Question: I need to add an 'Open in' button to an iOS 8 Share Extension just like the app <URL> have done.
You will get the menu if you share a link from '>Safari >Share >Twitshot'.
How can that be done?

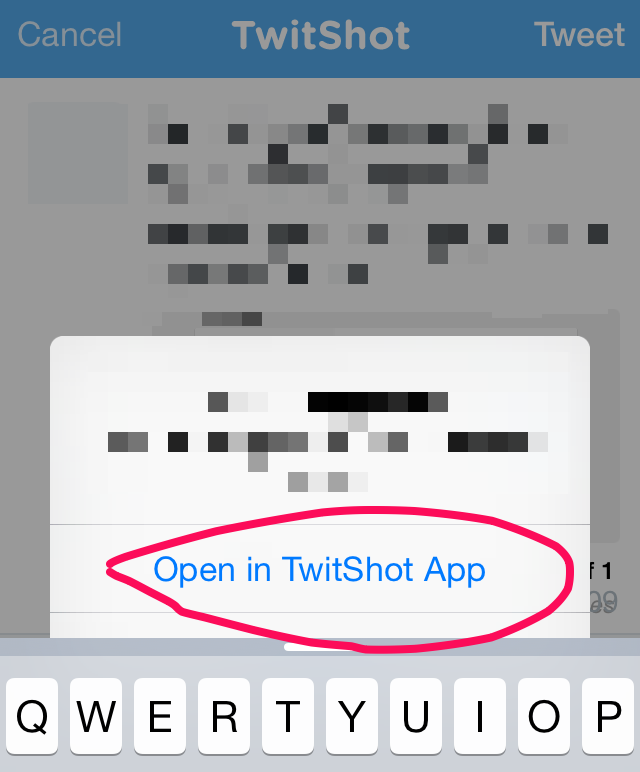
Answer: This isn't a true share extension.
They are simply using a 'UIAlertController' with actions. Their actions are title Open In TwitShot App. And when a user taps on it they are just using a custom URL that opens the app : for example to open YouTube it would be :
'''
[[UIApplication sharedApplication] openURL:[NSURL URLWithString:@"YouTube://"]];
'''
You just need the custom URL scheme for the apps you want to open